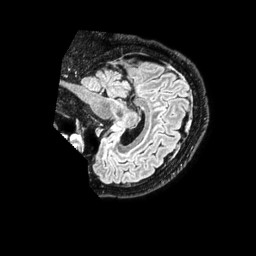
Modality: FLAIR
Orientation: sagittal
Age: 44
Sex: male
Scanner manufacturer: philips
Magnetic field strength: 1.5 T
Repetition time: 4.8 s
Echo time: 0.3362 s